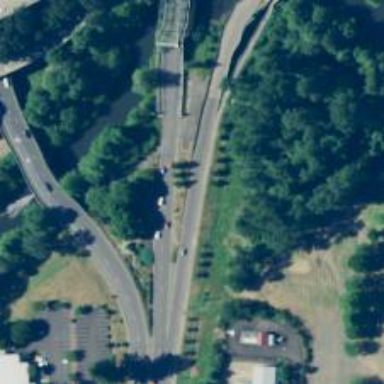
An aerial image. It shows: Trunk link highway.